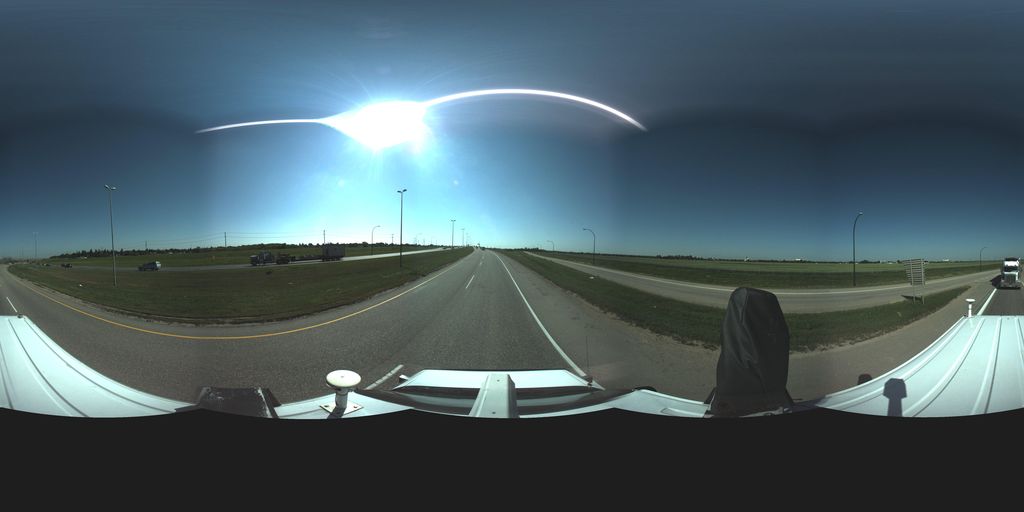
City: saskatoon